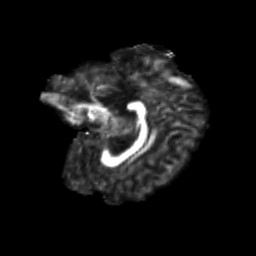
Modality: FA
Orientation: sagittal
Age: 11
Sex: male
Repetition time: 9.4 s
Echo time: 0.089 s